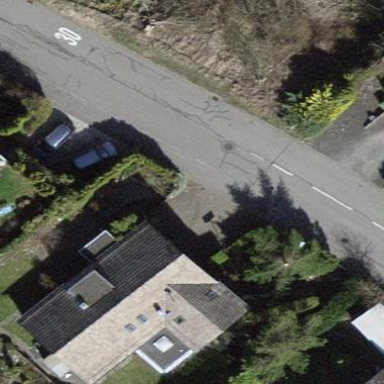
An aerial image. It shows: Residential building.